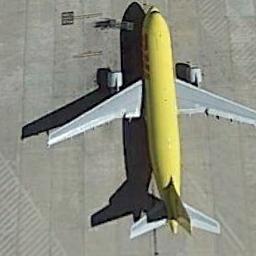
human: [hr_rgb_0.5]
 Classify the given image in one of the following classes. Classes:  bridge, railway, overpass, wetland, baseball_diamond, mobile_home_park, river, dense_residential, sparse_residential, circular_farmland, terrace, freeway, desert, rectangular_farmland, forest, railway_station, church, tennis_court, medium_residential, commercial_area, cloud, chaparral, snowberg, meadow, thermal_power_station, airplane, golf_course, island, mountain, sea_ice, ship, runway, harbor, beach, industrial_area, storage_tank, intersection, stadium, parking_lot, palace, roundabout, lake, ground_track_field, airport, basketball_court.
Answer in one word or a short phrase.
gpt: airplane